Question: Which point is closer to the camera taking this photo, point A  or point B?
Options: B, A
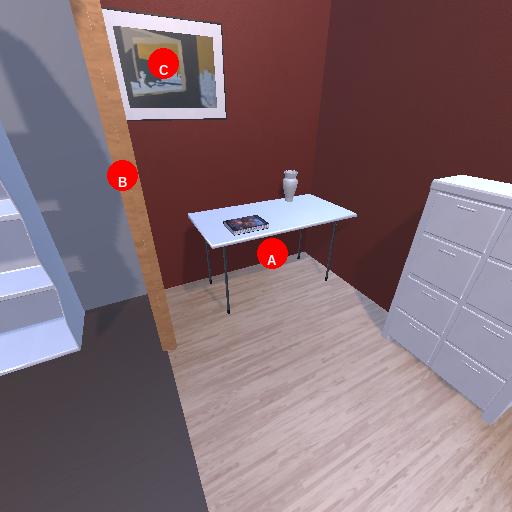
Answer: B